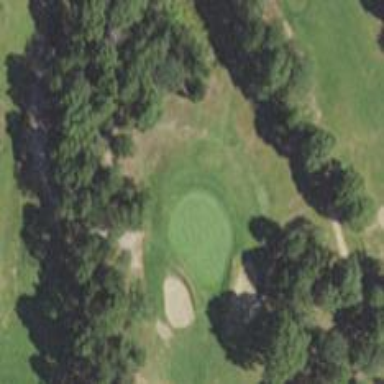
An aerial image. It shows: Golf hole.